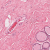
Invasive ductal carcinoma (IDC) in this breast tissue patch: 0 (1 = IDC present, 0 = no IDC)